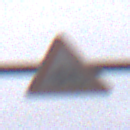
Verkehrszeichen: RadverkehrLinks
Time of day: MorningAfternoon
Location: Outdoor (Urban)
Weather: Overcast
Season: NotSpecified
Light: Natural